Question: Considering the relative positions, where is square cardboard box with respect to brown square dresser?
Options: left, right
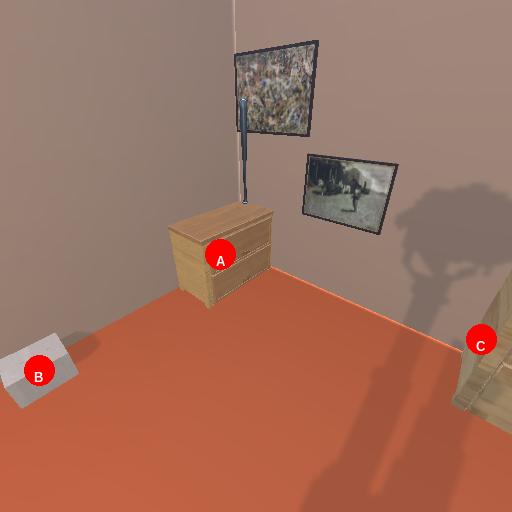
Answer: left